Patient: sex F, age 31
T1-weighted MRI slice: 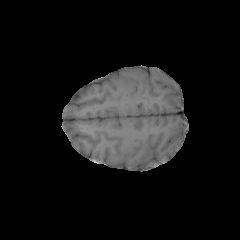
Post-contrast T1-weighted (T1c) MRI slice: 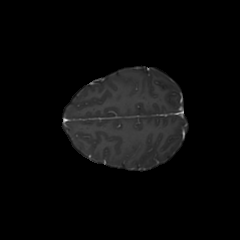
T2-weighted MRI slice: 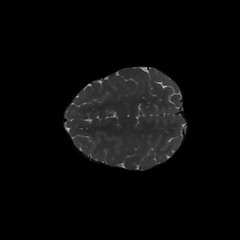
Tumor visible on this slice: no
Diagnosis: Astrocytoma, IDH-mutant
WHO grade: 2